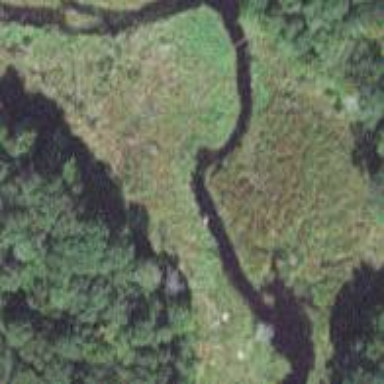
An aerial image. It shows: Marshy wetland area.